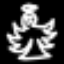
Label: angel